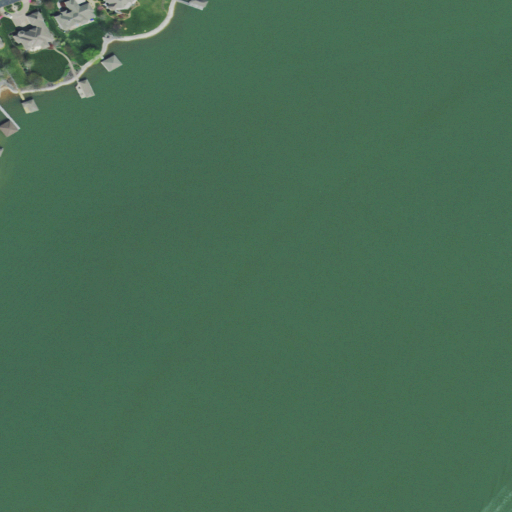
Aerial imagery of island in Tennessee named Davis Island containing open water, medium intensity development, low intensity development, open development, and pasture